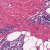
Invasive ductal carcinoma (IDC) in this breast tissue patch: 0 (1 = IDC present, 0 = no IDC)